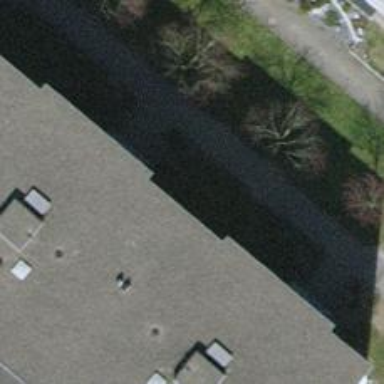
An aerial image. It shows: Urban tree adds touch of nature to the surroundings.